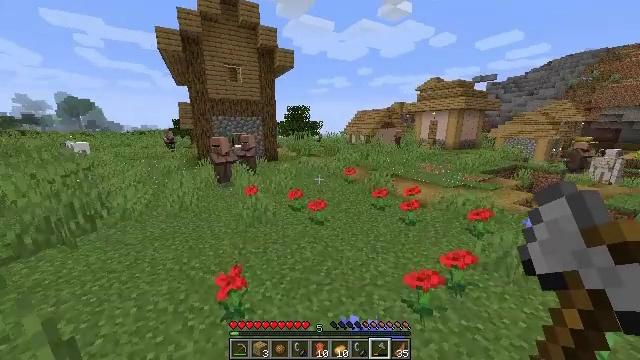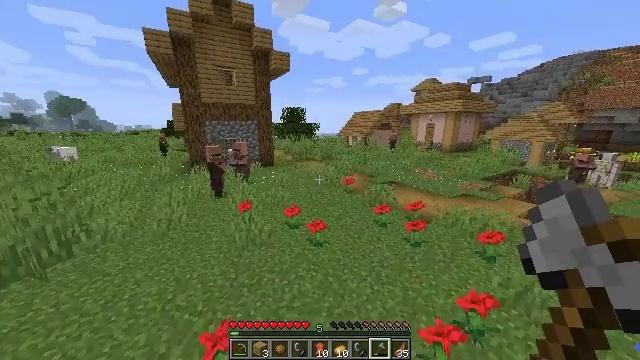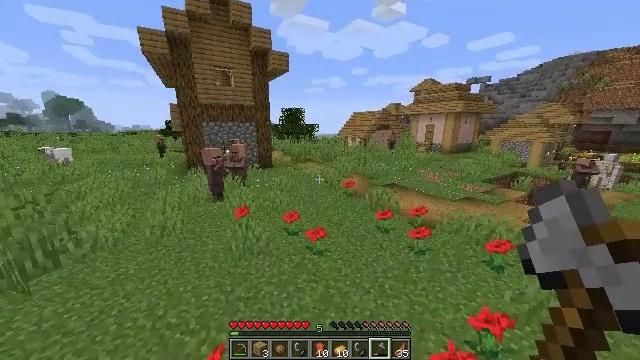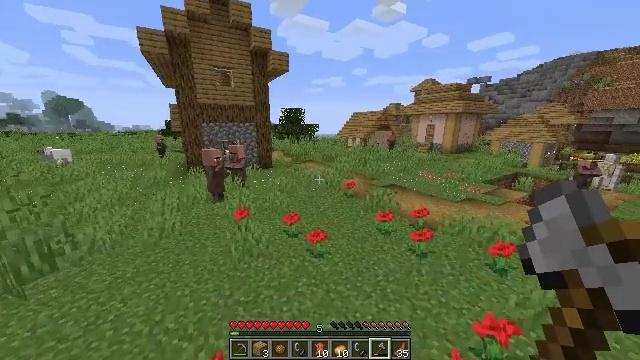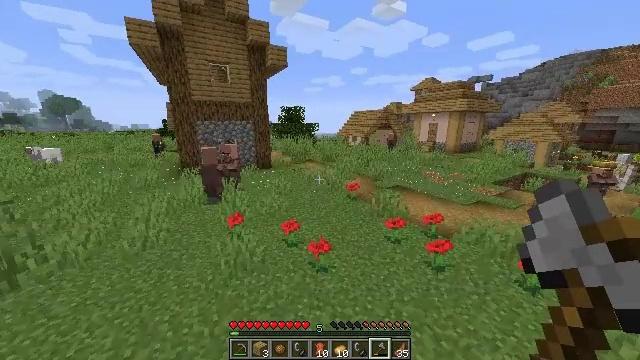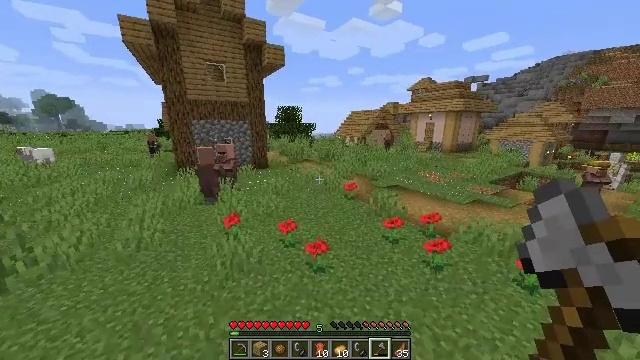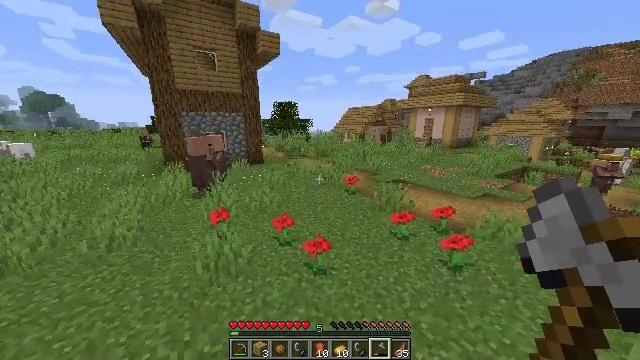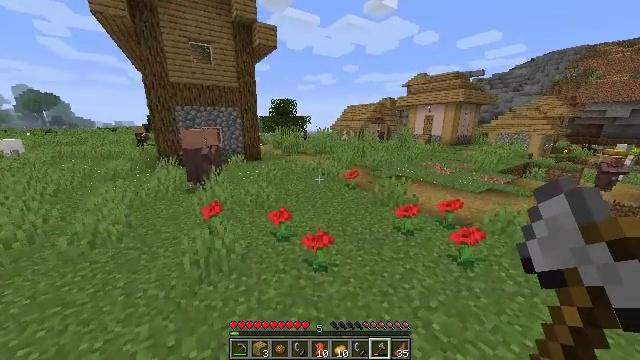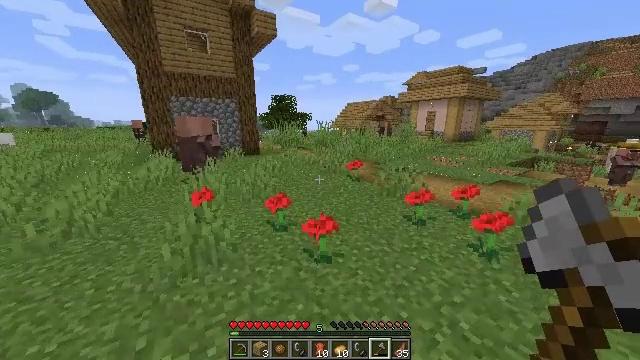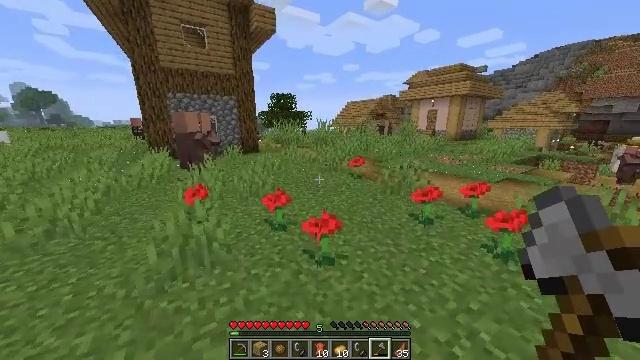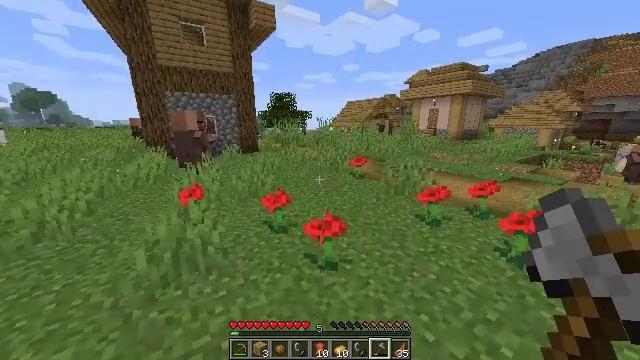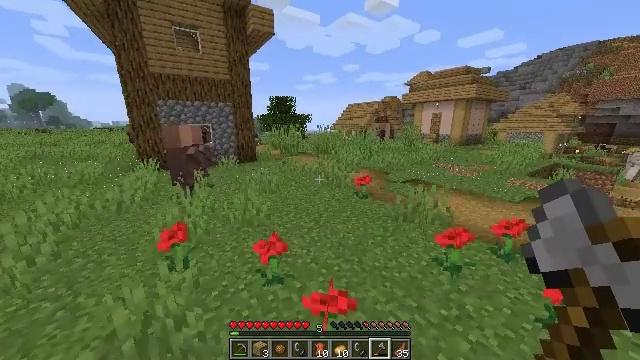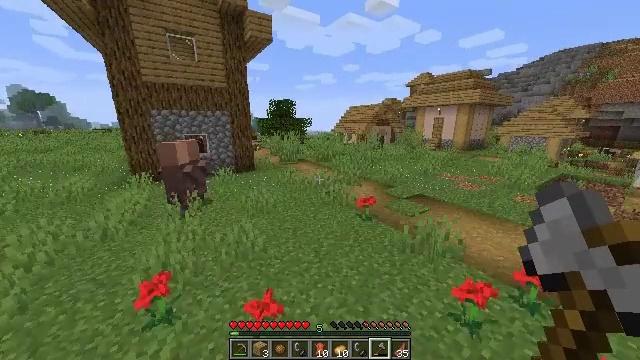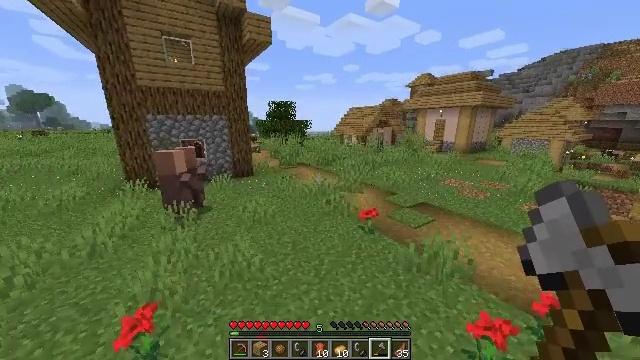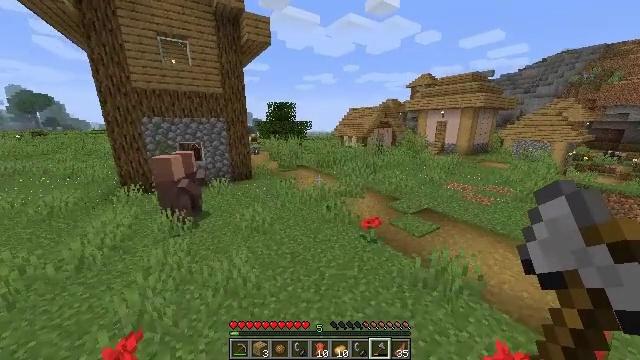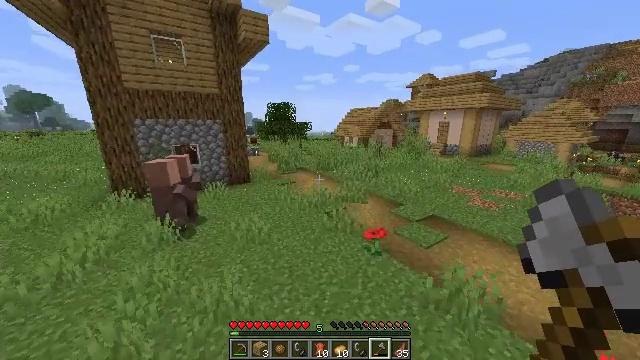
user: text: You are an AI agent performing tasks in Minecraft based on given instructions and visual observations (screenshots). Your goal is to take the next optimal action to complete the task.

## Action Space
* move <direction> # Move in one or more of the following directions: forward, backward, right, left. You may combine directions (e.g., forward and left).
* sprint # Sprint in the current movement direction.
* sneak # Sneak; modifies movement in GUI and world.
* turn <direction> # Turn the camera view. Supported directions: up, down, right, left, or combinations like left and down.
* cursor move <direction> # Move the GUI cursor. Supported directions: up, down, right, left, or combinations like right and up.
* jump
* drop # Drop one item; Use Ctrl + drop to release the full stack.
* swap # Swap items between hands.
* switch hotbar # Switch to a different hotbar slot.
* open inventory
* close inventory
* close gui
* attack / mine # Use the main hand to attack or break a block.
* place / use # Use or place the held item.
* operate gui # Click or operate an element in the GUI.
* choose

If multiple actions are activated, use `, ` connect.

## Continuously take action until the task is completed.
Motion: motion action
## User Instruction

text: Harvest hay blocks from the village.
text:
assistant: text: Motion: move forward, turn right, jump
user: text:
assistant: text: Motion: move forward, jump
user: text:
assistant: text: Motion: move forward, sprint, jump
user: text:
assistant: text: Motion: move forward, sprint, jump
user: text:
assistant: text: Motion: move forward, sprint, jump
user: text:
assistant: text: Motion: move forward, sprint, jump
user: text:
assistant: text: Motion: move forward, jump
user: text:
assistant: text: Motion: move forward, jump
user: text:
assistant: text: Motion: move forward, jump
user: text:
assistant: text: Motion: move forward, sprint, jump
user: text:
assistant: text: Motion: move forward, sprint, jump
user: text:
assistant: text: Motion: move forward, sprint, jump
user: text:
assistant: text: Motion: move forward, sprint, jump
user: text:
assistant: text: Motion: move forward, jump
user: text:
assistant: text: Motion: move forward, jump
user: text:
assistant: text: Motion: move forward, jump
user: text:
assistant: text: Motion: move forward, jump
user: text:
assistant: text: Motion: move forward, jump
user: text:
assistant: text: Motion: move forward, sprint, jump
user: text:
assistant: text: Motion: move forward, sprint, jump
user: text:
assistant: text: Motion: move forward, sprint, jump
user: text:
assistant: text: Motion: move forward, sprint, jump
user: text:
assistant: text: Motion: move forward, sprint, jump
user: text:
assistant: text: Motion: move forward, sprint, jump
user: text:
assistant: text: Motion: move forward, jump
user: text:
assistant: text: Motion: move forward, jump
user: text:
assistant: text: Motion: move forward, sprint, jump
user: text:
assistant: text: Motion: move forward, sprint, jump
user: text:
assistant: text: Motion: move forward, sprint, jump
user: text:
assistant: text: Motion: move forward, sprint, jump